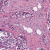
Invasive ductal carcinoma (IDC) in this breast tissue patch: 1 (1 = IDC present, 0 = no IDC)